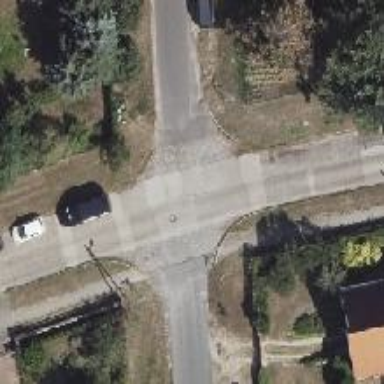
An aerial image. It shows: Residential road with concrete surface and sidewalk on the left.